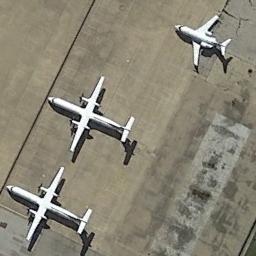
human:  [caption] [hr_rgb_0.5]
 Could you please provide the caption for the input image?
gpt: Two airplanes and one smaller plane were parked in the open space .